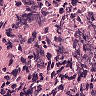
Metastatic tissue present: no